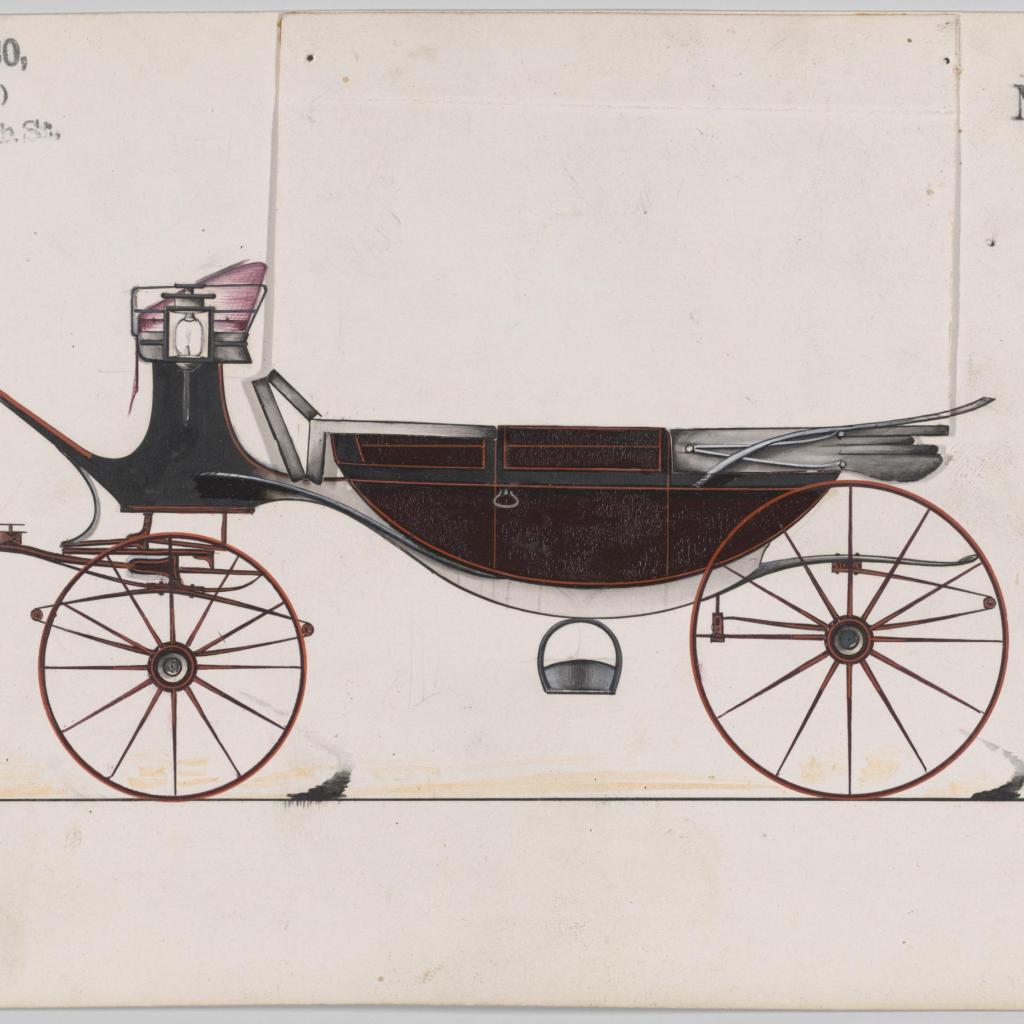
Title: Design for Landau, No. 3201a
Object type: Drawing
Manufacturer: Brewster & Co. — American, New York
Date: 1876
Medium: Pen and black ink, watercolor and gouache with gum arabic
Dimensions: sheet: 6 1/16 x 9 3/16 in. (15.4 x 23.3 cm)
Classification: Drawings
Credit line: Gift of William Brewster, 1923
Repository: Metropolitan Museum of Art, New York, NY